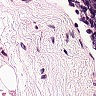
Metastatic tissue present: no